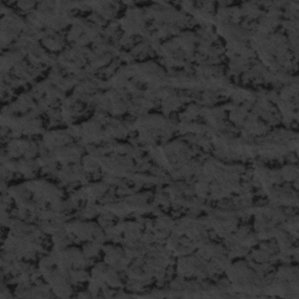
Label: frost